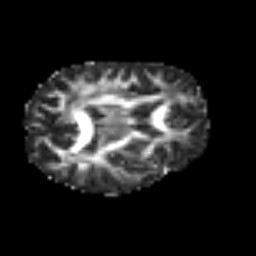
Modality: FA
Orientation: axial
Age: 71
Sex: female
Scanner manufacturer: siemens
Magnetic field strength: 3 T
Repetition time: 3.2 s
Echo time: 0.081 s